Aerial crown-view tile of a tropical tree (Barro Colorado Island, Panama), acquired 20241216:
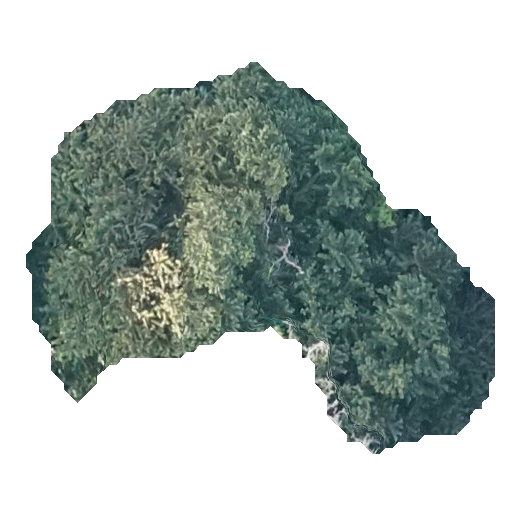
Species: Quararibea stenophylla
GBIF accepted scientific name: Quararibea stenophylla
Crown area: 159.749 m²